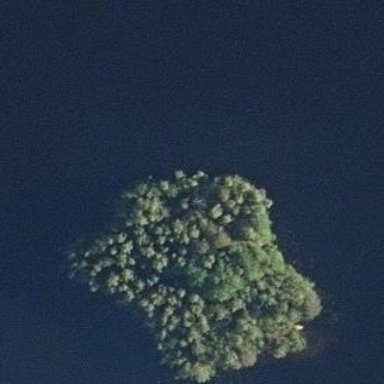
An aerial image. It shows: Islet.